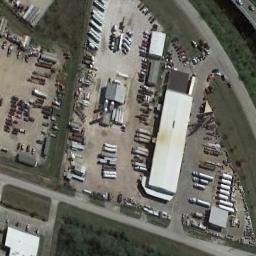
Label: industrial_area